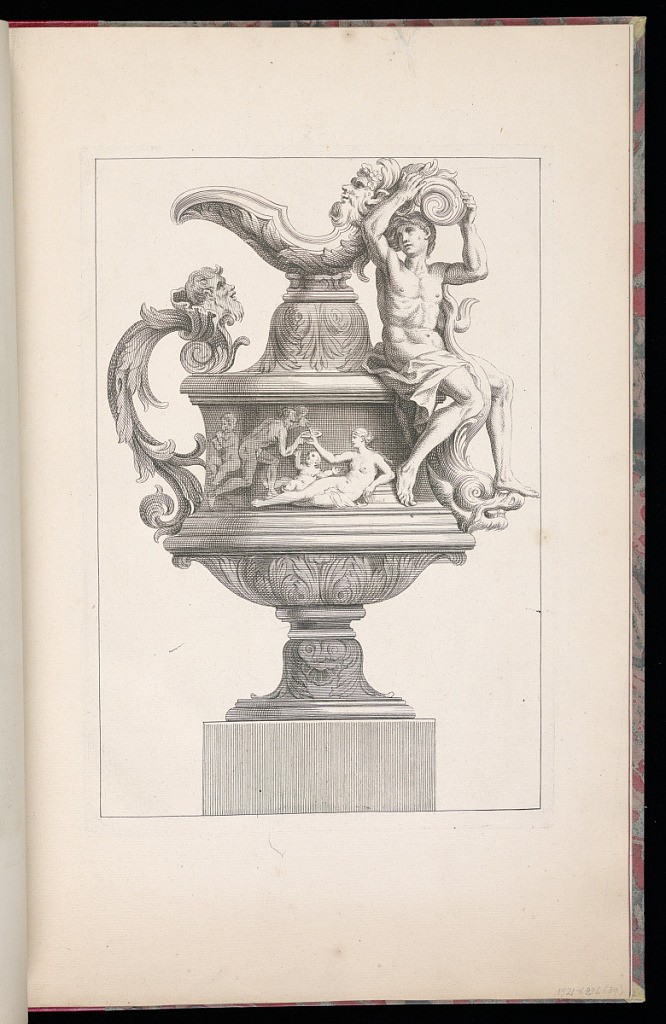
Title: Design for a Sculpture in the Form of a Ewer
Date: late 17th–18th century
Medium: Etching on laid paper
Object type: Print
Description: Design for a sculpure of a ewer on a socle or plinth. The sprout, handle, body, and foot of the ewer are decorated with male mascarons and acanthus leaf and shell motifs. A seated male figure reaches up and holds the scroll end of the sprout, with a dolphin at his feet. The body of the ewer is decorated with a frieze of figures.